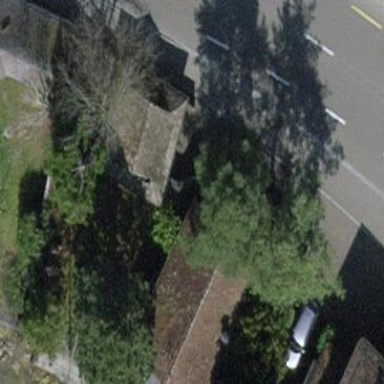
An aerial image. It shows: Building with gabled brown roof.